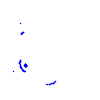
Particle: kaon